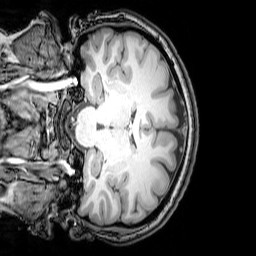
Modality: T1w
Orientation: coronal
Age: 24
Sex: female
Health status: healthy
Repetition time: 0.081 s
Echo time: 0.037 s